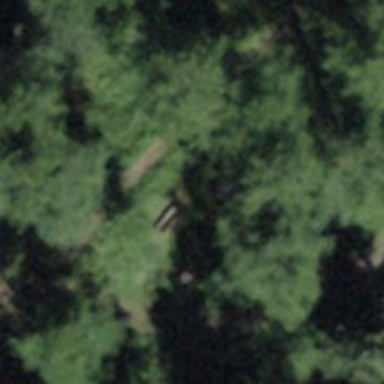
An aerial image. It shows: Bench for seating.